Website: macys
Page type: delivery-shipping
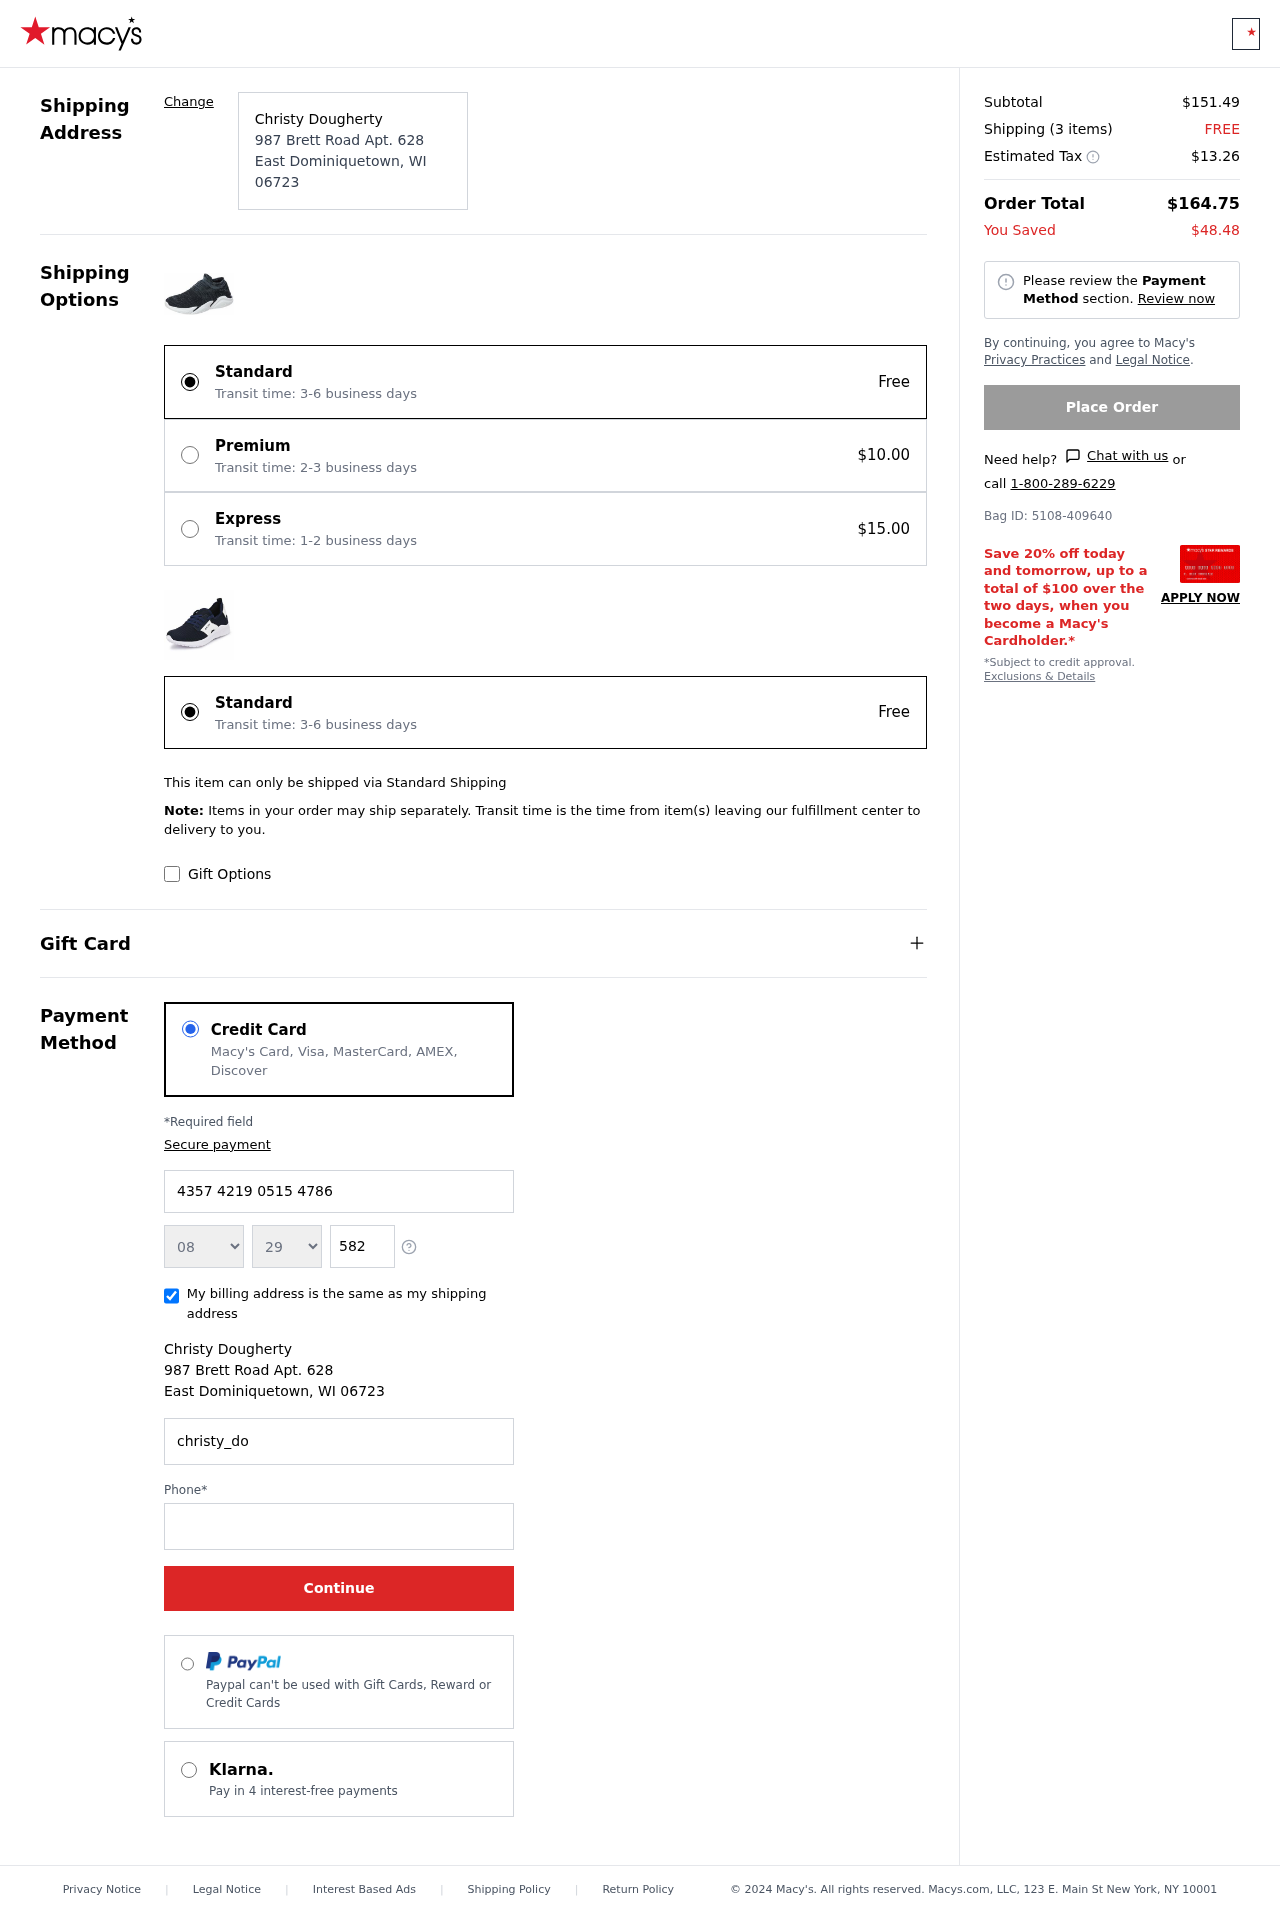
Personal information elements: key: PII_CARD_EXPIRY_MONTH
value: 08
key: PII_CARD_EXPIRY_YEAR
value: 29
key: PII_CITY
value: East Dominiquetown
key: PII_CITY_STATE_ZIP
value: East Dominiquetown, WI 06723
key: PII_FULLNAME
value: Christy Dougherty
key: PII_POSTCODE
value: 06723
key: PII_STATE_ABBR
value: WI
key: PII_STREET
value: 987 Brett Road Apt. 628
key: PII_CARD_NUMBER
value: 4357 4219 0515 4786
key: PII_CARD_CVV
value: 582
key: PII_EMAIL
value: christy_dougherty@gmail.com
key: PII_PHONE
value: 5935337143
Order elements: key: ORDER_SUBTOTAL
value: $151.49
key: ORDER_NUM_ITEMS
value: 3
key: ORDER_SHIPPING_COST
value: FREE
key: ORDER_TAX
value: $13.26
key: ORDER_TOTAL
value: $164.75
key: ORDER_SAVINGS
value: $48.48
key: ORDER_BAG_ID
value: Bag ID: 5108-409640